Field crop: tomato
Growth stage: 1
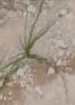
Species: cyperus